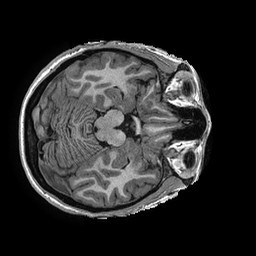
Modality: T1w
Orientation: axial
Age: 31
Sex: female
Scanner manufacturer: ge
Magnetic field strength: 3 T
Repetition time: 0.006952 s
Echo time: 0.00292 s